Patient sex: M
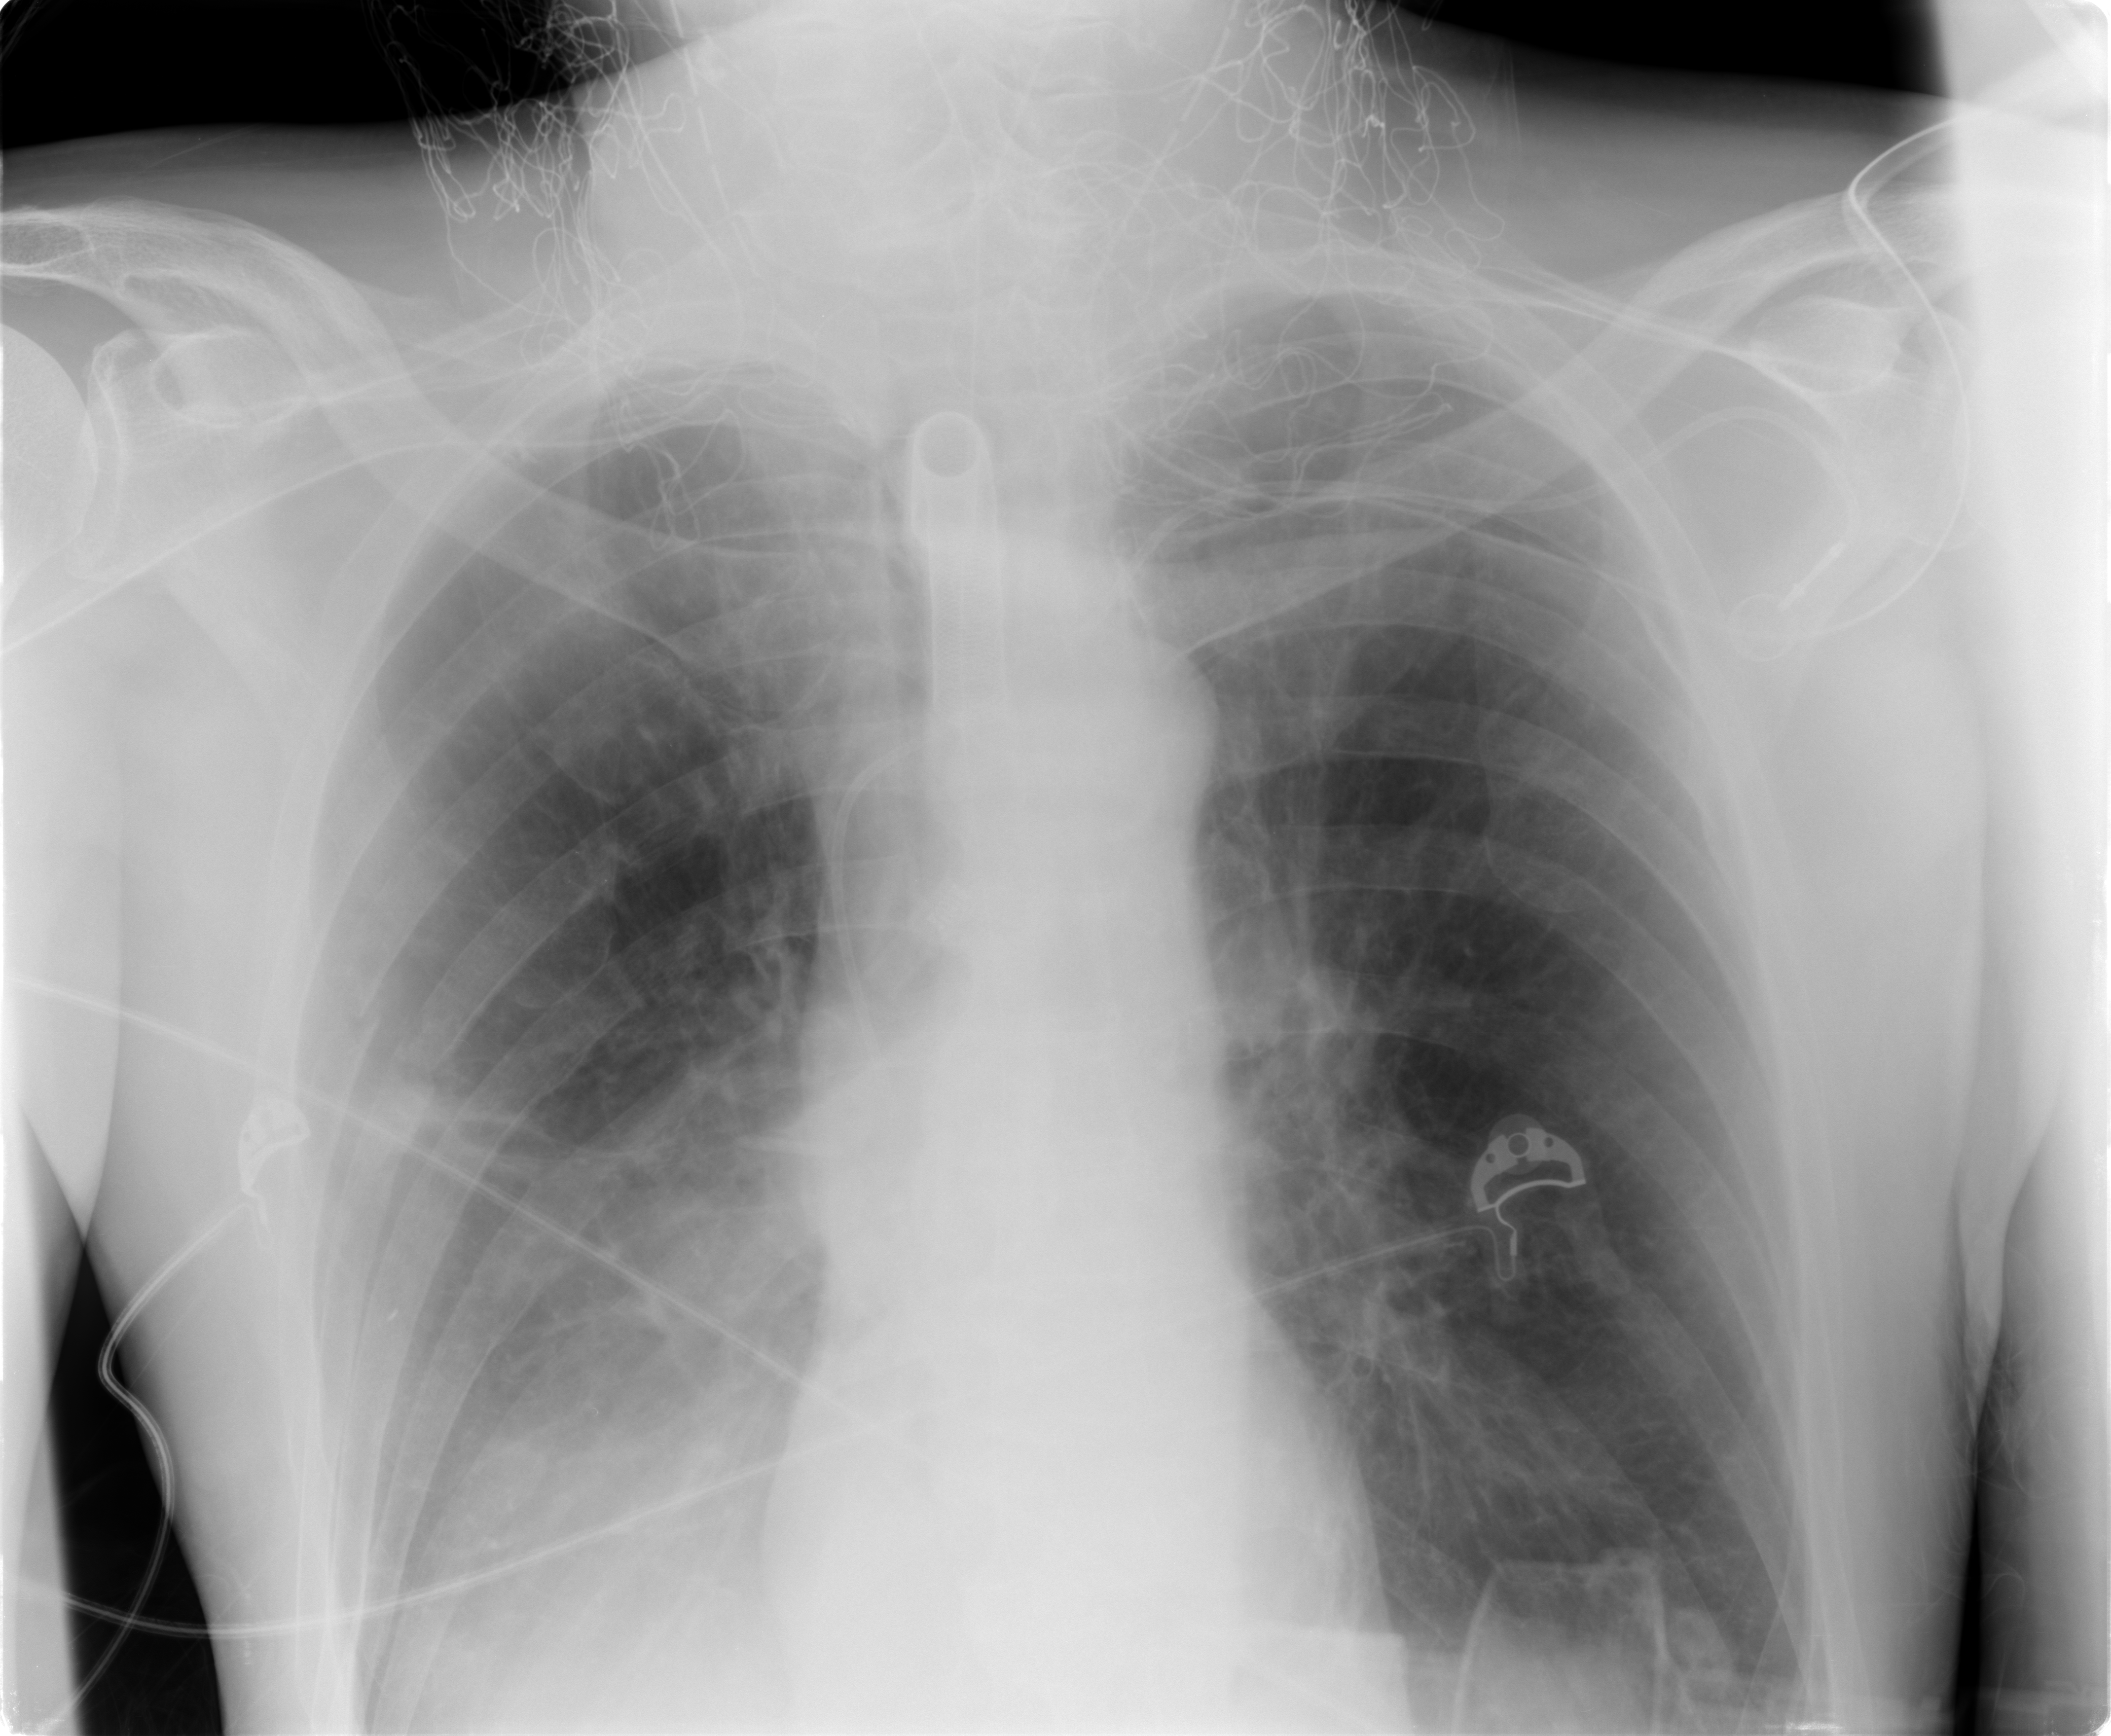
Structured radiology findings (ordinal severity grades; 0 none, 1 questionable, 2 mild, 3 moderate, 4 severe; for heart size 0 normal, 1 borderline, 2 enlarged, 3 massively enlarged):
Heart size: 0
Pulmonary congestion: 0
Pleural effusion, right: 3
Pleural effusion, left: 0
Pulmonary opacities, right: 2
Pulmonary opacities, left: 0
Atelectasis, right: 3
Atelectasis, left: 0